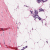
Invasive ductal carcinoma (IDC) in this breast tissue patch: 1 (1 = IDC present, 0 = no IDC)